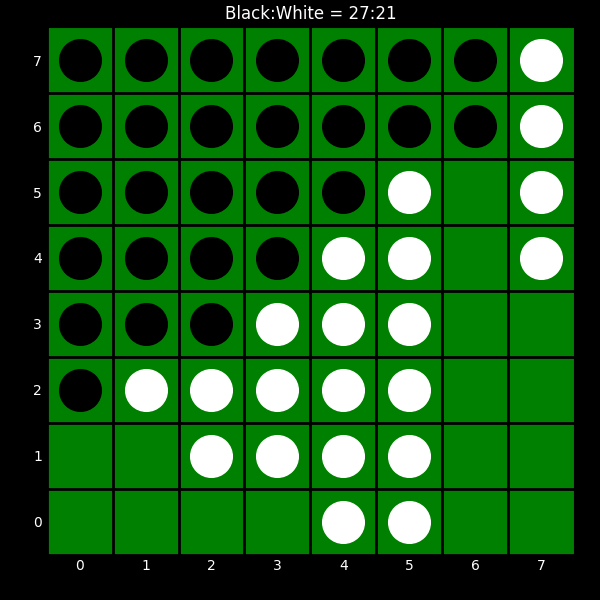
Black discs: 27
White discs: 21